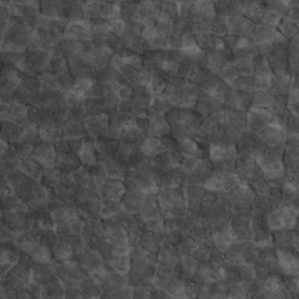
Label: non_frost